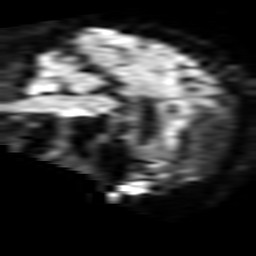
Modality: TRACE
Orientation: sagittal
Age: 86
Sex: female
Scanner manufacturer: philips
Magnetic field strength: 3 T
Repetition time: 3.336 s
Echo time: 0.076 s